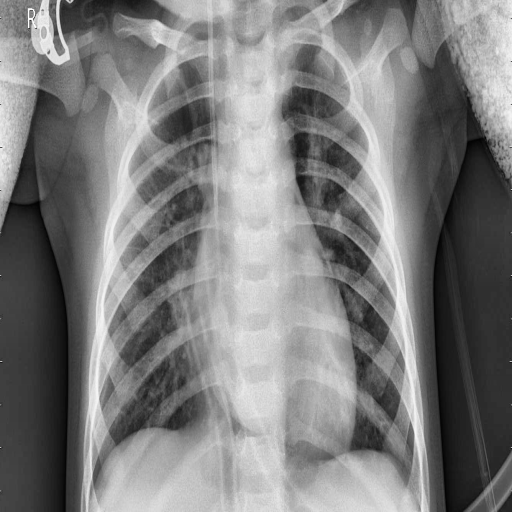
Finding: PNEUMONIA